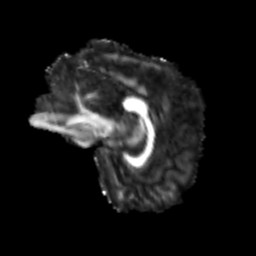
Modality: FA
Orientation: sagittal
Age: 25
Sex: female
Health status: healthy
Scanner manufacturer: siemens
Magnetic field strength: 3 T
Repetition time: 3.6 s
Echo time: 0.0964 s